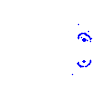
Particle: proton